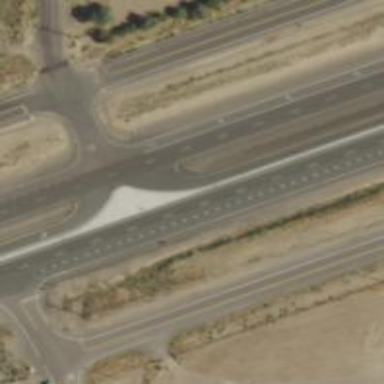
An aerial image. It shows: Trunk link highway with asphalt surface.